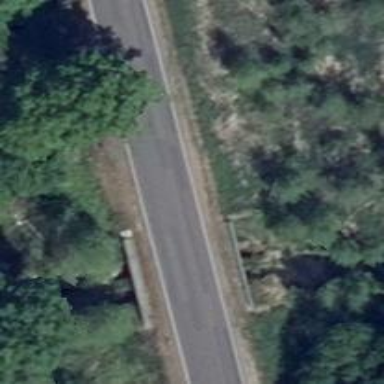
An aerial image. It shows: Secondary road with asphalt surface.